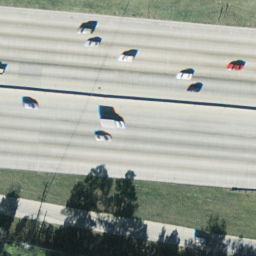
Label: freeway